Field crop: tomato
Growth stage: 2
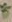
Species: solanum